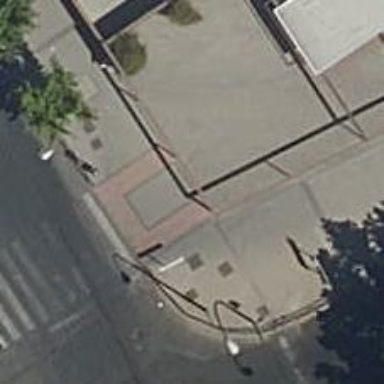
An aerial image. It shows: Bollard.